Question: I'v been trying to change my Wallet Payment Settings. It's settled that the payment must be Monthly.
Does anybody know how to change it to get paid every 6 months?
Here is a picture showing the Payment Schedule.

*mensal = monthly
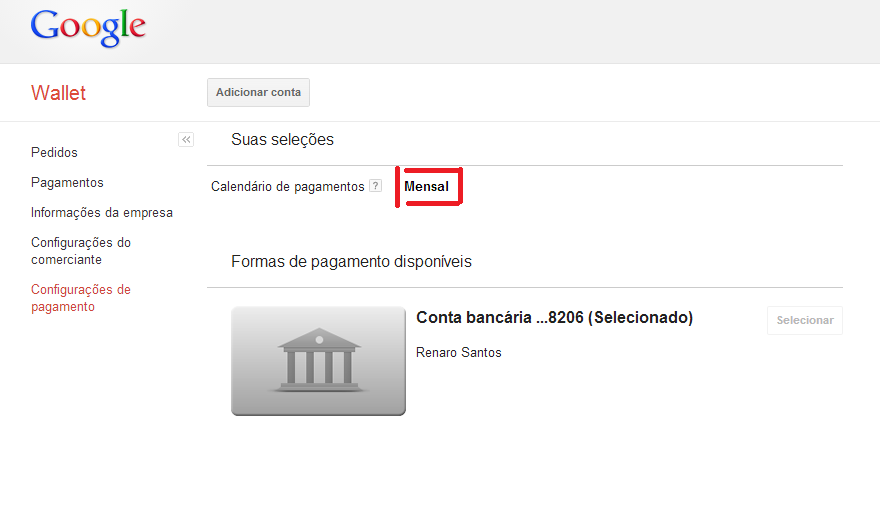
Answer: Not a technical question. But I'll answer it here anyway.
To the best of my knowledge there's only one payout schedule for Android/Google Wallet for Digital Goods developers and that's monthly. Here's the help center article for more info:
<URL>